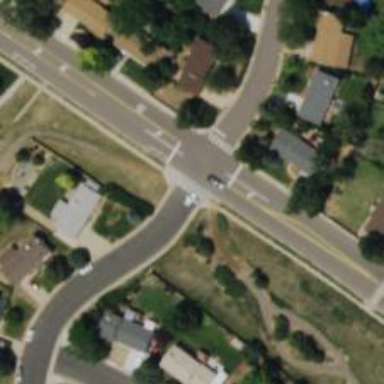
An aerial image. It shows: Marked crossing on footway.